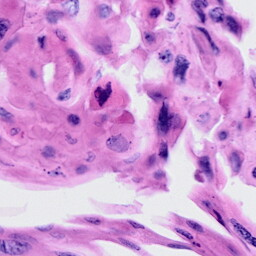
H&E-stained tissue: Cervix